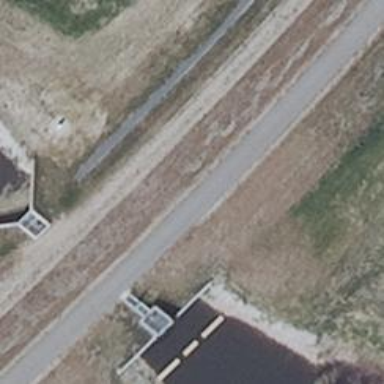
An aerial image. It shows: Paved track with grade1 quality. It features embankment along its path.